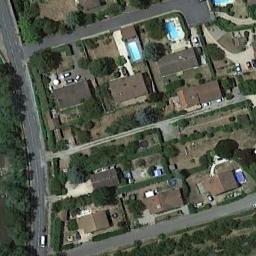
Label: medium_residential